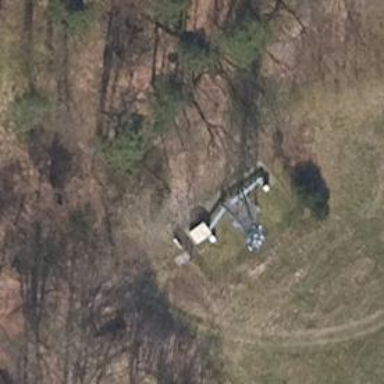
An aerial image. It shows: Mast structure.